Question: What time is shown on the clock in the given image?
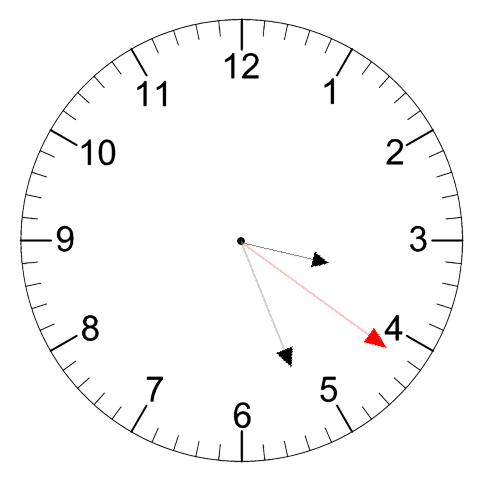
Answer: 03:26:21